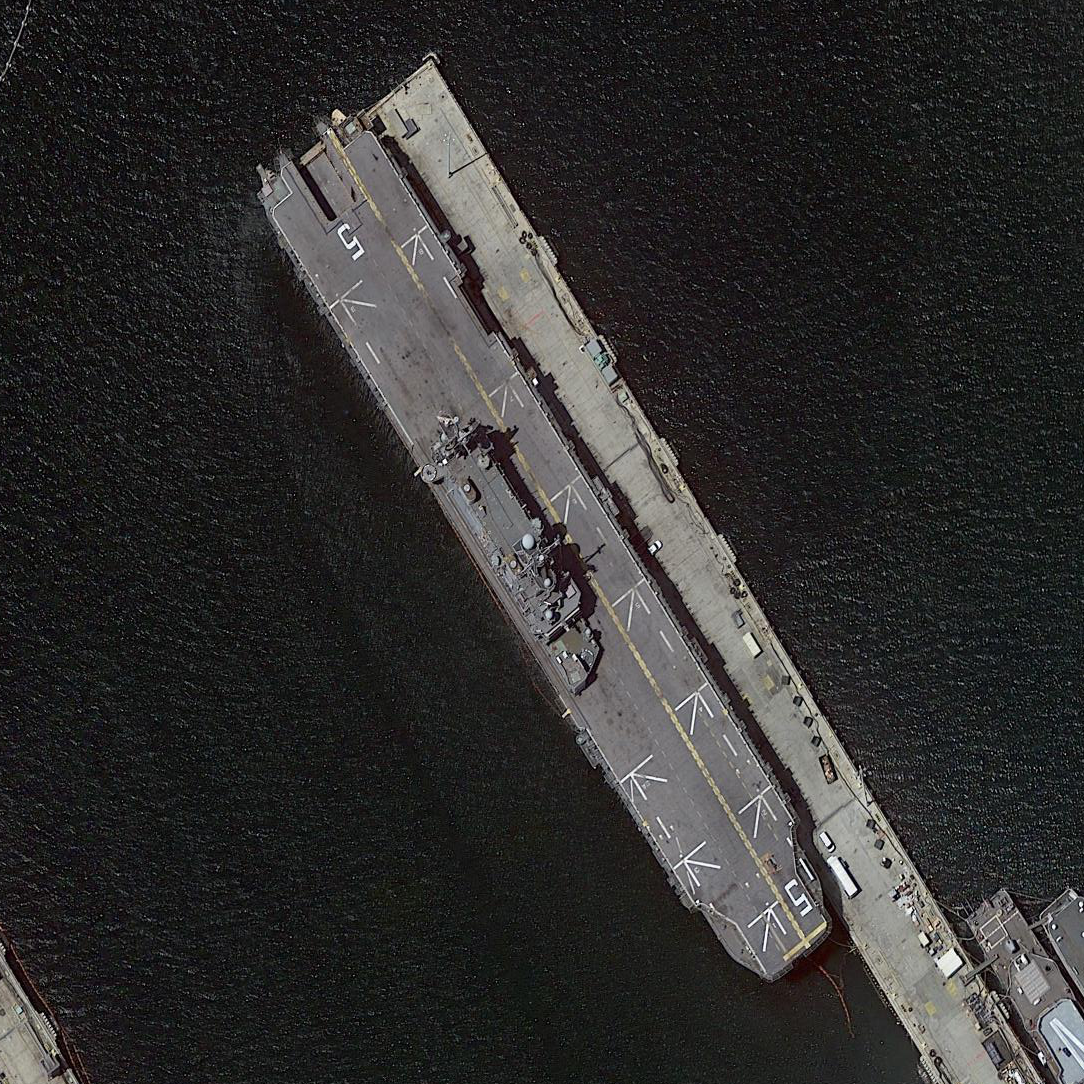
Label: assault